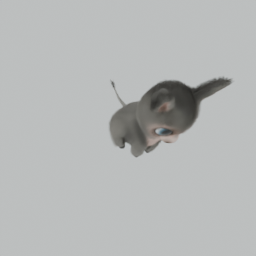
Label: animals